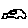
Label: car